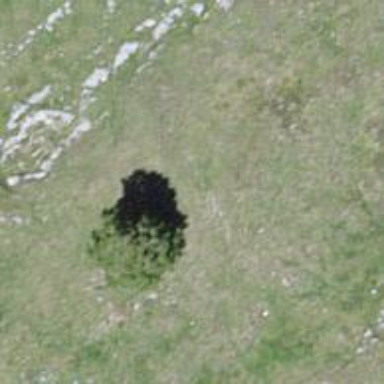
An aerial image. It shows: Needle-leaved tree in nature.